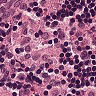
Metastatic tissue present: no